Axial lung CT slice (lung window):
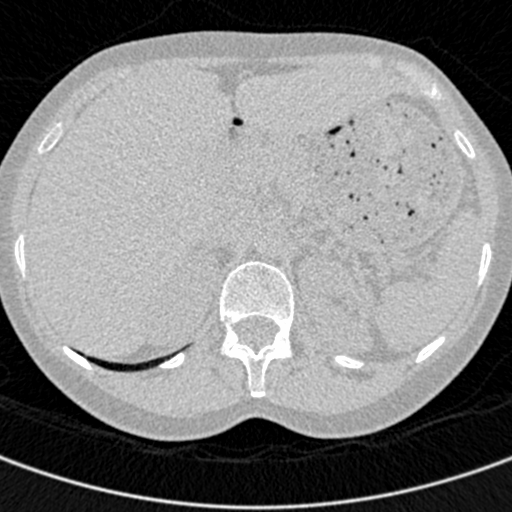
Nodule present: no